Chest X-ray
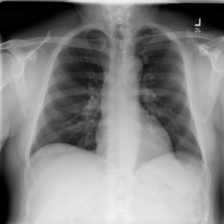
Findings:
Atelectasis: negative
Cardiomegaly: negative
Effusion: negative
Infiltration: negative
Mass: positive
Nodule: positive
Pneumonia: negative
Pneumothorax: negative
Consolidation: negative
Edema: negative
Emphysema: negative
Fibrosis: negative
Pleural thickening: negative
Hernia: negative